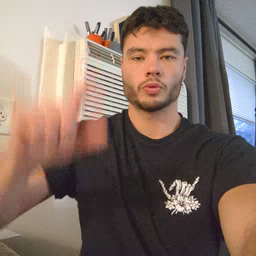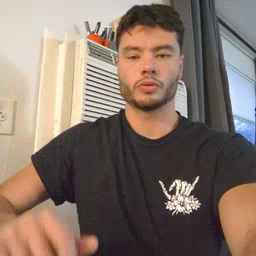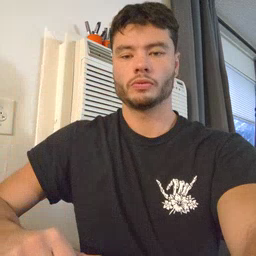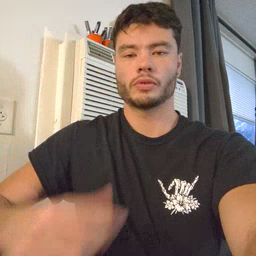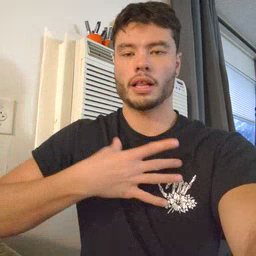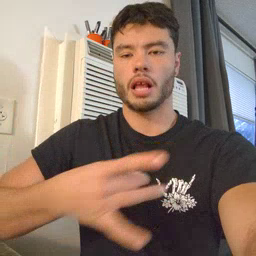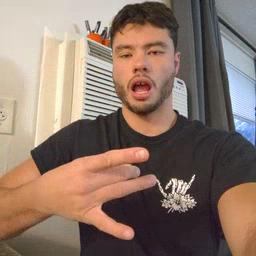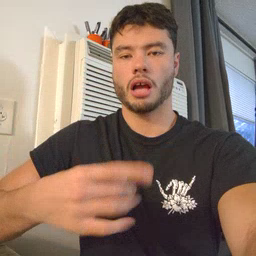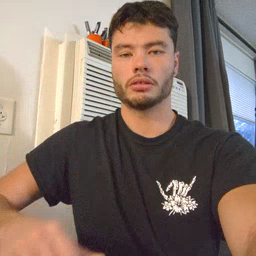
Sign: like